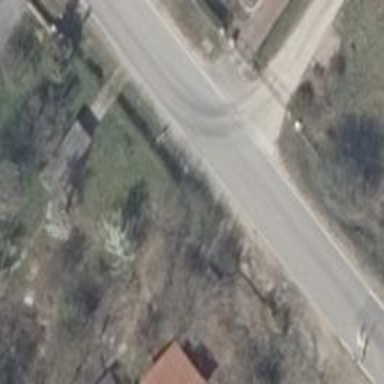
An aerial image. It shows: Secondary road with asphalt surface and no sidewalk.